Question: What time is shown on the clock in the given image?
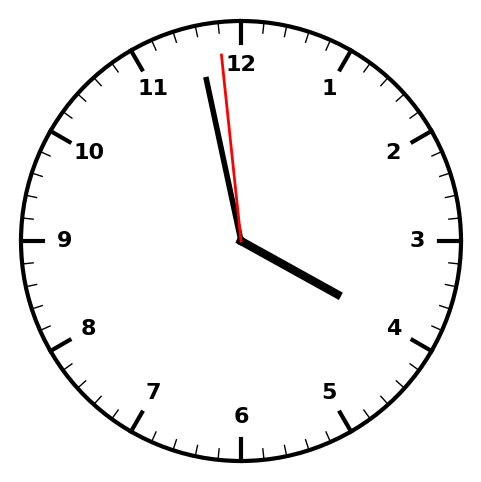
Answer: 03:57:59